Breast ultrasound image
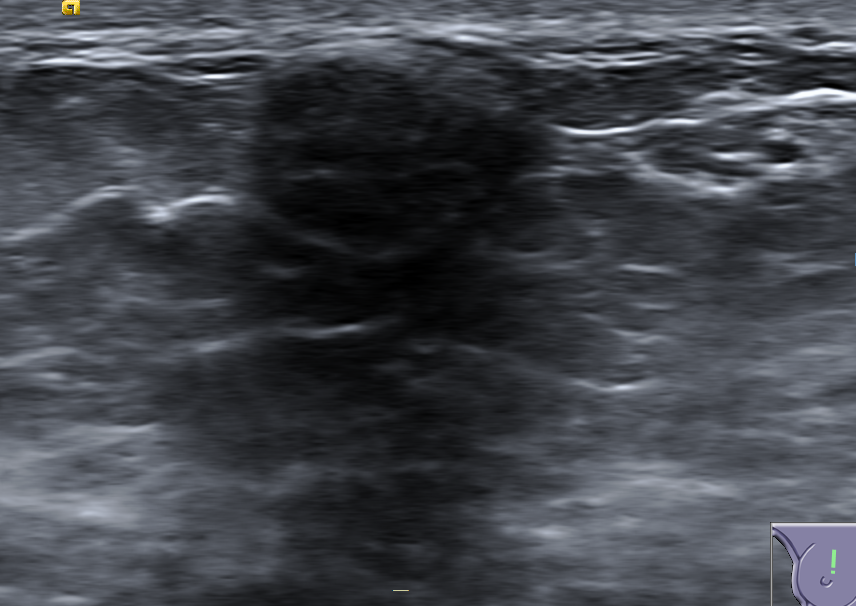
Diagnosis: benign